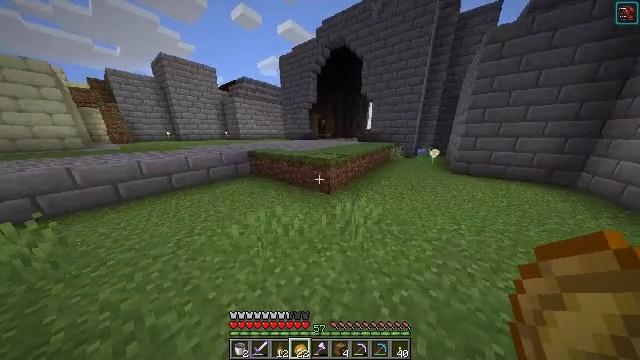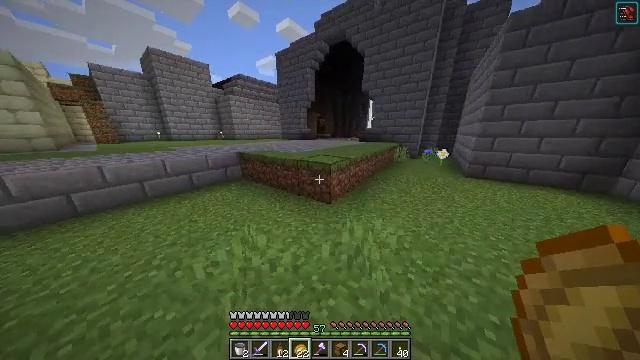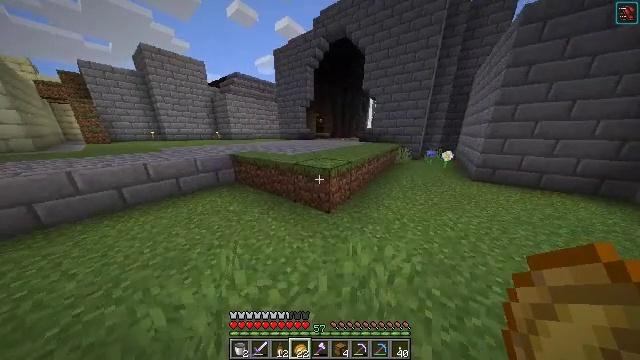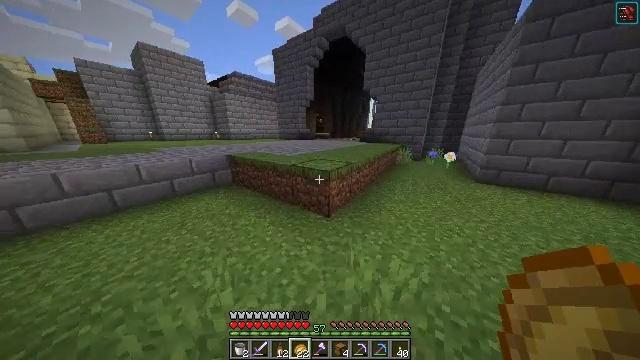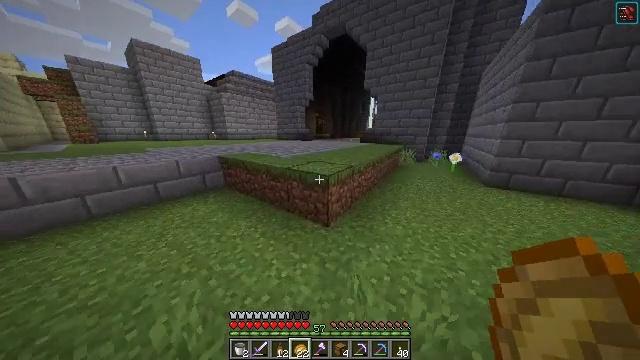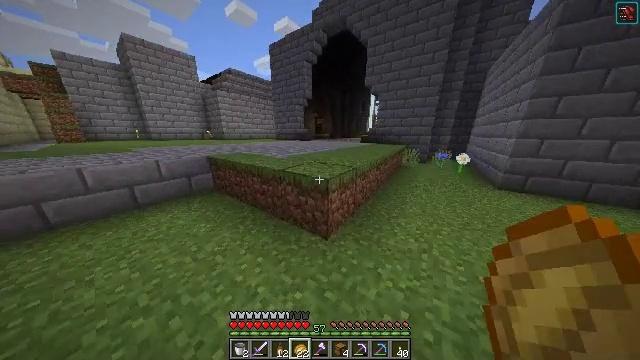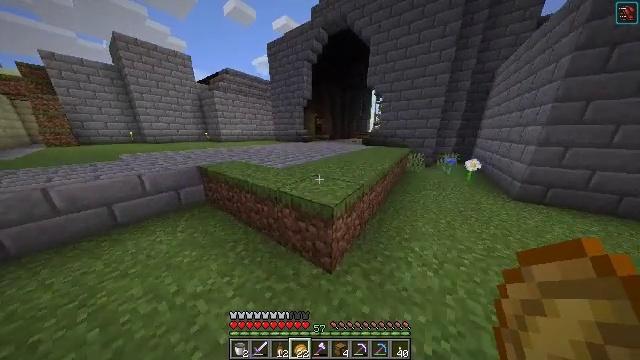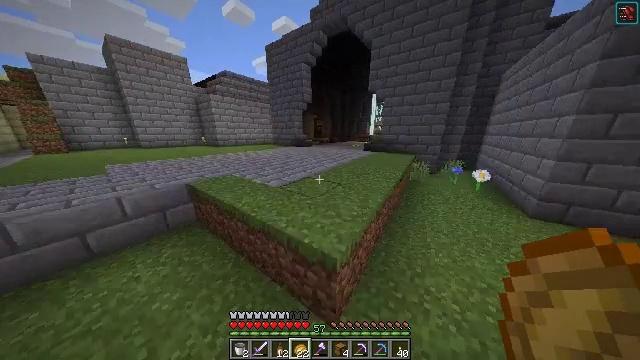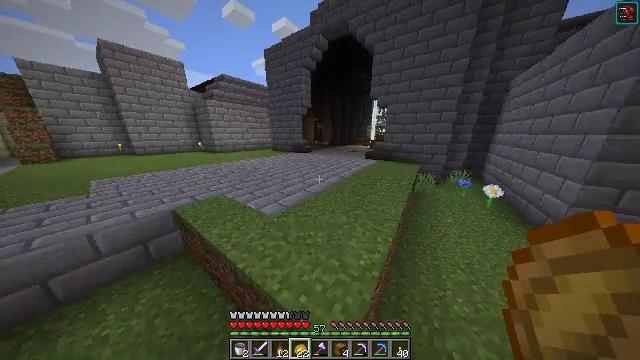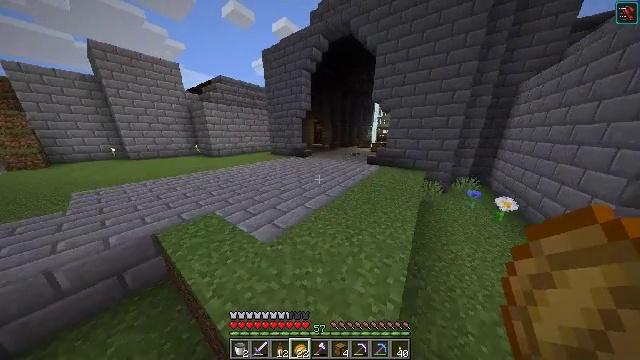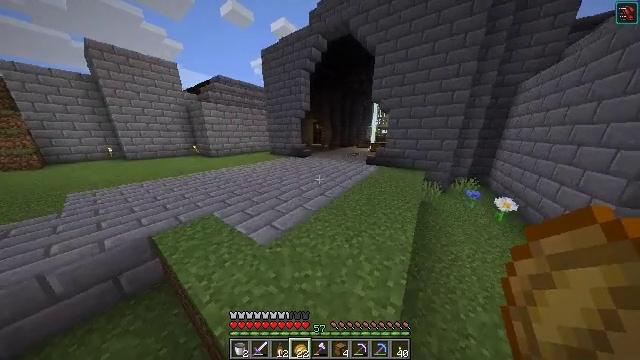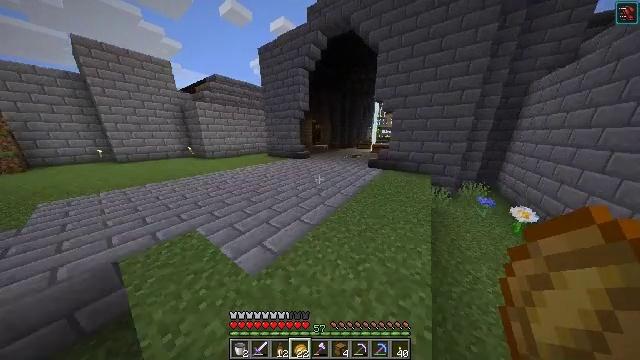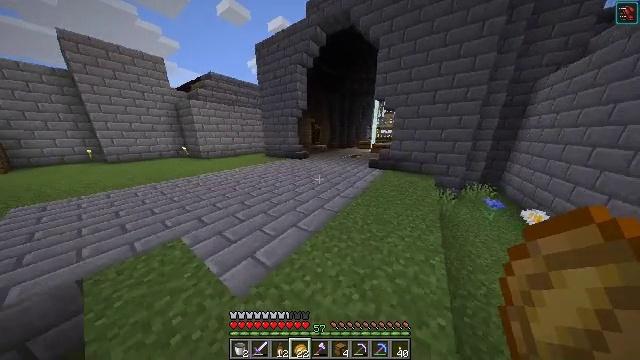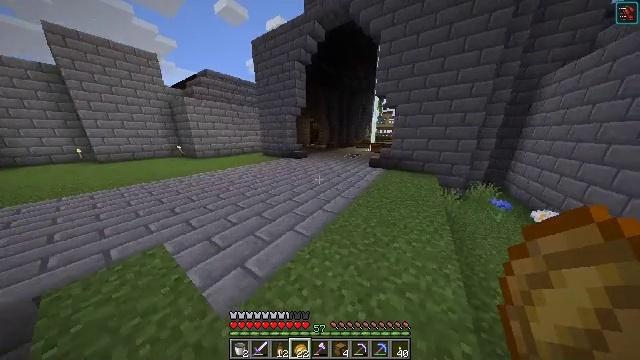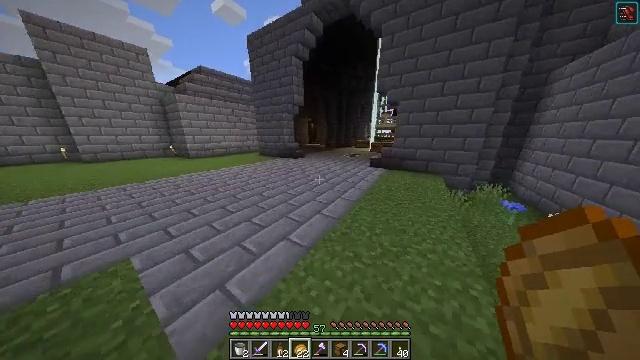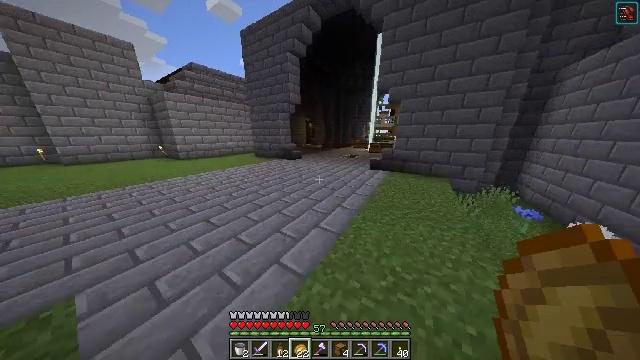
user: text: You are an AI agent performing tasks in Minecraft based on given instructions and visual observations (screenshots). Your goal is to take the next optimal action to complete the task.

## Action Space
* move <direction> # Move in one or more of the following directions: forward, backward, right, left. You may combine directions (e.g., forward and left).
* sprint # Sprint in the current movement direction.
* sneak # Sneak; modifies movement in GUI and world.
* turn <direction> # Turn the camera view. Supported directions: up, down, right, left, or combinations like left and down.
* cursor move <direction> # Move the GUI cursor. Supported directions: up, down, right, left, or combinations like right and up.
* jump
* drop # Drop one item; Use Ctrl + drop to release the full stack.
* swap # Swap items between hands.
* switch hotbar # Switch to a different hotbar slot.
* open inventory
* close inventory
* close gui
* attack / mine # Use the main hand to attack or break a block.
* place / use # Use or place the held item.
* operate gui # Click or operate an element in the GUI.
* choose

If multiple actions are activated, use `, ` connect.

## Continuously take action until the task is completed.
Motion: motion action
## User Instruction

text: Attack the dropper to dismantle it.
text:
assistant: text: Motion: move forward
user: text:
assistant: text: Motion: move forward
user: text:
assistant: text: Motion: move forward
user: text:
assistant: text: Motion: move forward
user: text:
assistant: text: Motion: move forward
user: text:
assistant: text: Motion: move forward, jump
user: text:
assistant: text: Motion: move forward, jump
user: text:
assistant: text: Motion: move forward, jump
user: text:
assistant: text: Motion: move forward, jump
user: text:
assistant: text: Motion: move forward, jump
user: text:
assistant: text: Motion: move forward, jump
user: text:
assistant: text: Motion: move forward, jump
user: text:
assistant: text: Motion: move forward, jump
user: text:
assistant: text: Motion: move forward, jump
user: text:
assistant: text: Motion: move forward, jump
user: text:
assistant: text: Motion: move forward, turn right, jump
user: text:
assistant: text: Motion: move forward, turn right, jump
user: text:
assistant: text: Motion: move forward, turn right, jump
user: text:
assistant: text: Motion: move forward, jump
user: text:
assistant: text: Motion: move forward, jump
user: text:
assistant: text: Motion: move forward
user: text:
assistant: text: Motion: move forward, turn right
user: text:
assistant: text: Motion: move forward, turn right
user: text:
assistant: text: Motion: move forward, turn right
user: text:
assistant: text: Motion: move forward, turn right
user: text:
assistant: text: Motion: move forward, turn right
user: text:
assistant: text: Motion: move forward, turn right
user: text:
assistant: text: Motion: move forward, turn right
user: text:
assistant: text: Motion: move forward, turn right
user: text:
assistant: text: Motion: move forward, turn right